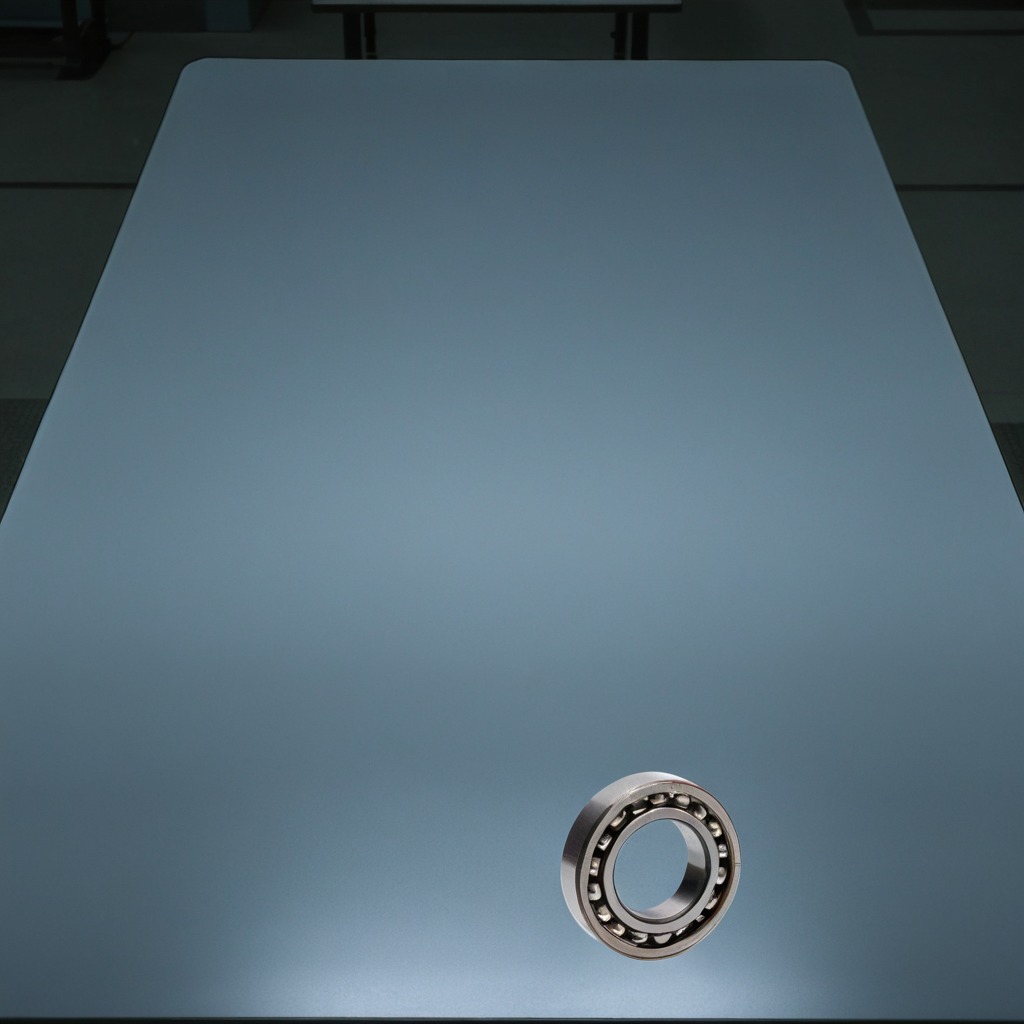
A metal ball bearing is lying on a clean empty table in a railway signal maintenance room lit by harsh overhead fluorescents.